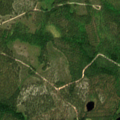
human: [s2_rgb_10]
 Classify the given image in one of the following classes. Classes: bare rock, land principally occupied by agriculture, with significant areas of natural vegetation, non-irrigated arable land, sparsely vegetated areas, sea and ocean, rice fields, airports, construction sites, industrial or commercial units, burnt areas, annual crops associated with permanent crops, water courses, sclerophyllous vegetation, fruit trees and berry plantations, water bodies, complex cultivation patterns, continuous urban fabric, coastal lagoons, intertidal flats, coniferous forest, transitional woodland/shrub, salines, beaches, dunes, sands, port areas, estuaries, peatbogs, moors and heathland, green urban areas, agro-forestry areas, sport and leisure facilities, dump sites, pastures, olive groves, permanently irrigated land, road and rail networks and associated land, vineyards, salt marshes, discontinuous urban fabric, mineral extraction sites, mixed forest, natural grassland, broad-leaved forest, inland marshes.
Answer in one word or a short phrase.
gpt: coniferous forest, transitional woodland/shrub, water bodies